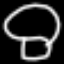
Label: mushroom